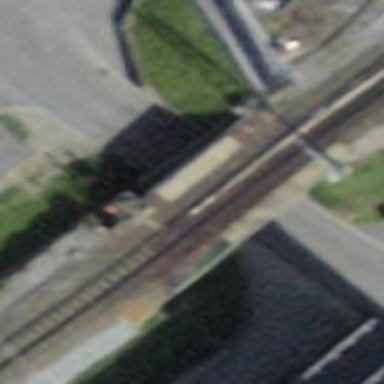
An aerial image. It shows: Narrow gauge railway with electrified contact lines.